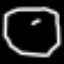
Label: octagon